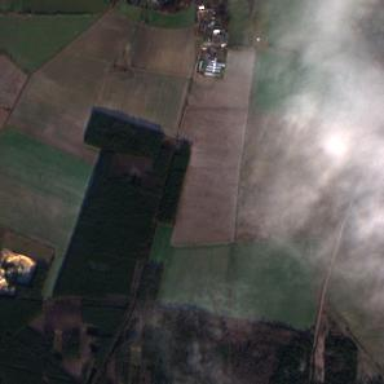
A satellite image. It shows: Picturesque farmland scene.